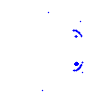
Particle: pion